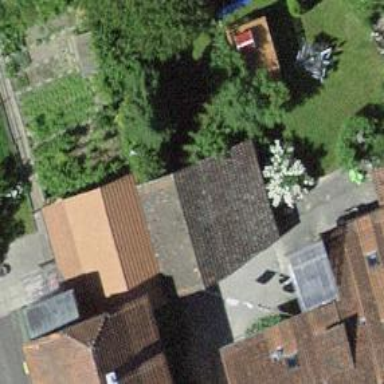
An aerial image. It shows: Garage.